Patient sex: M
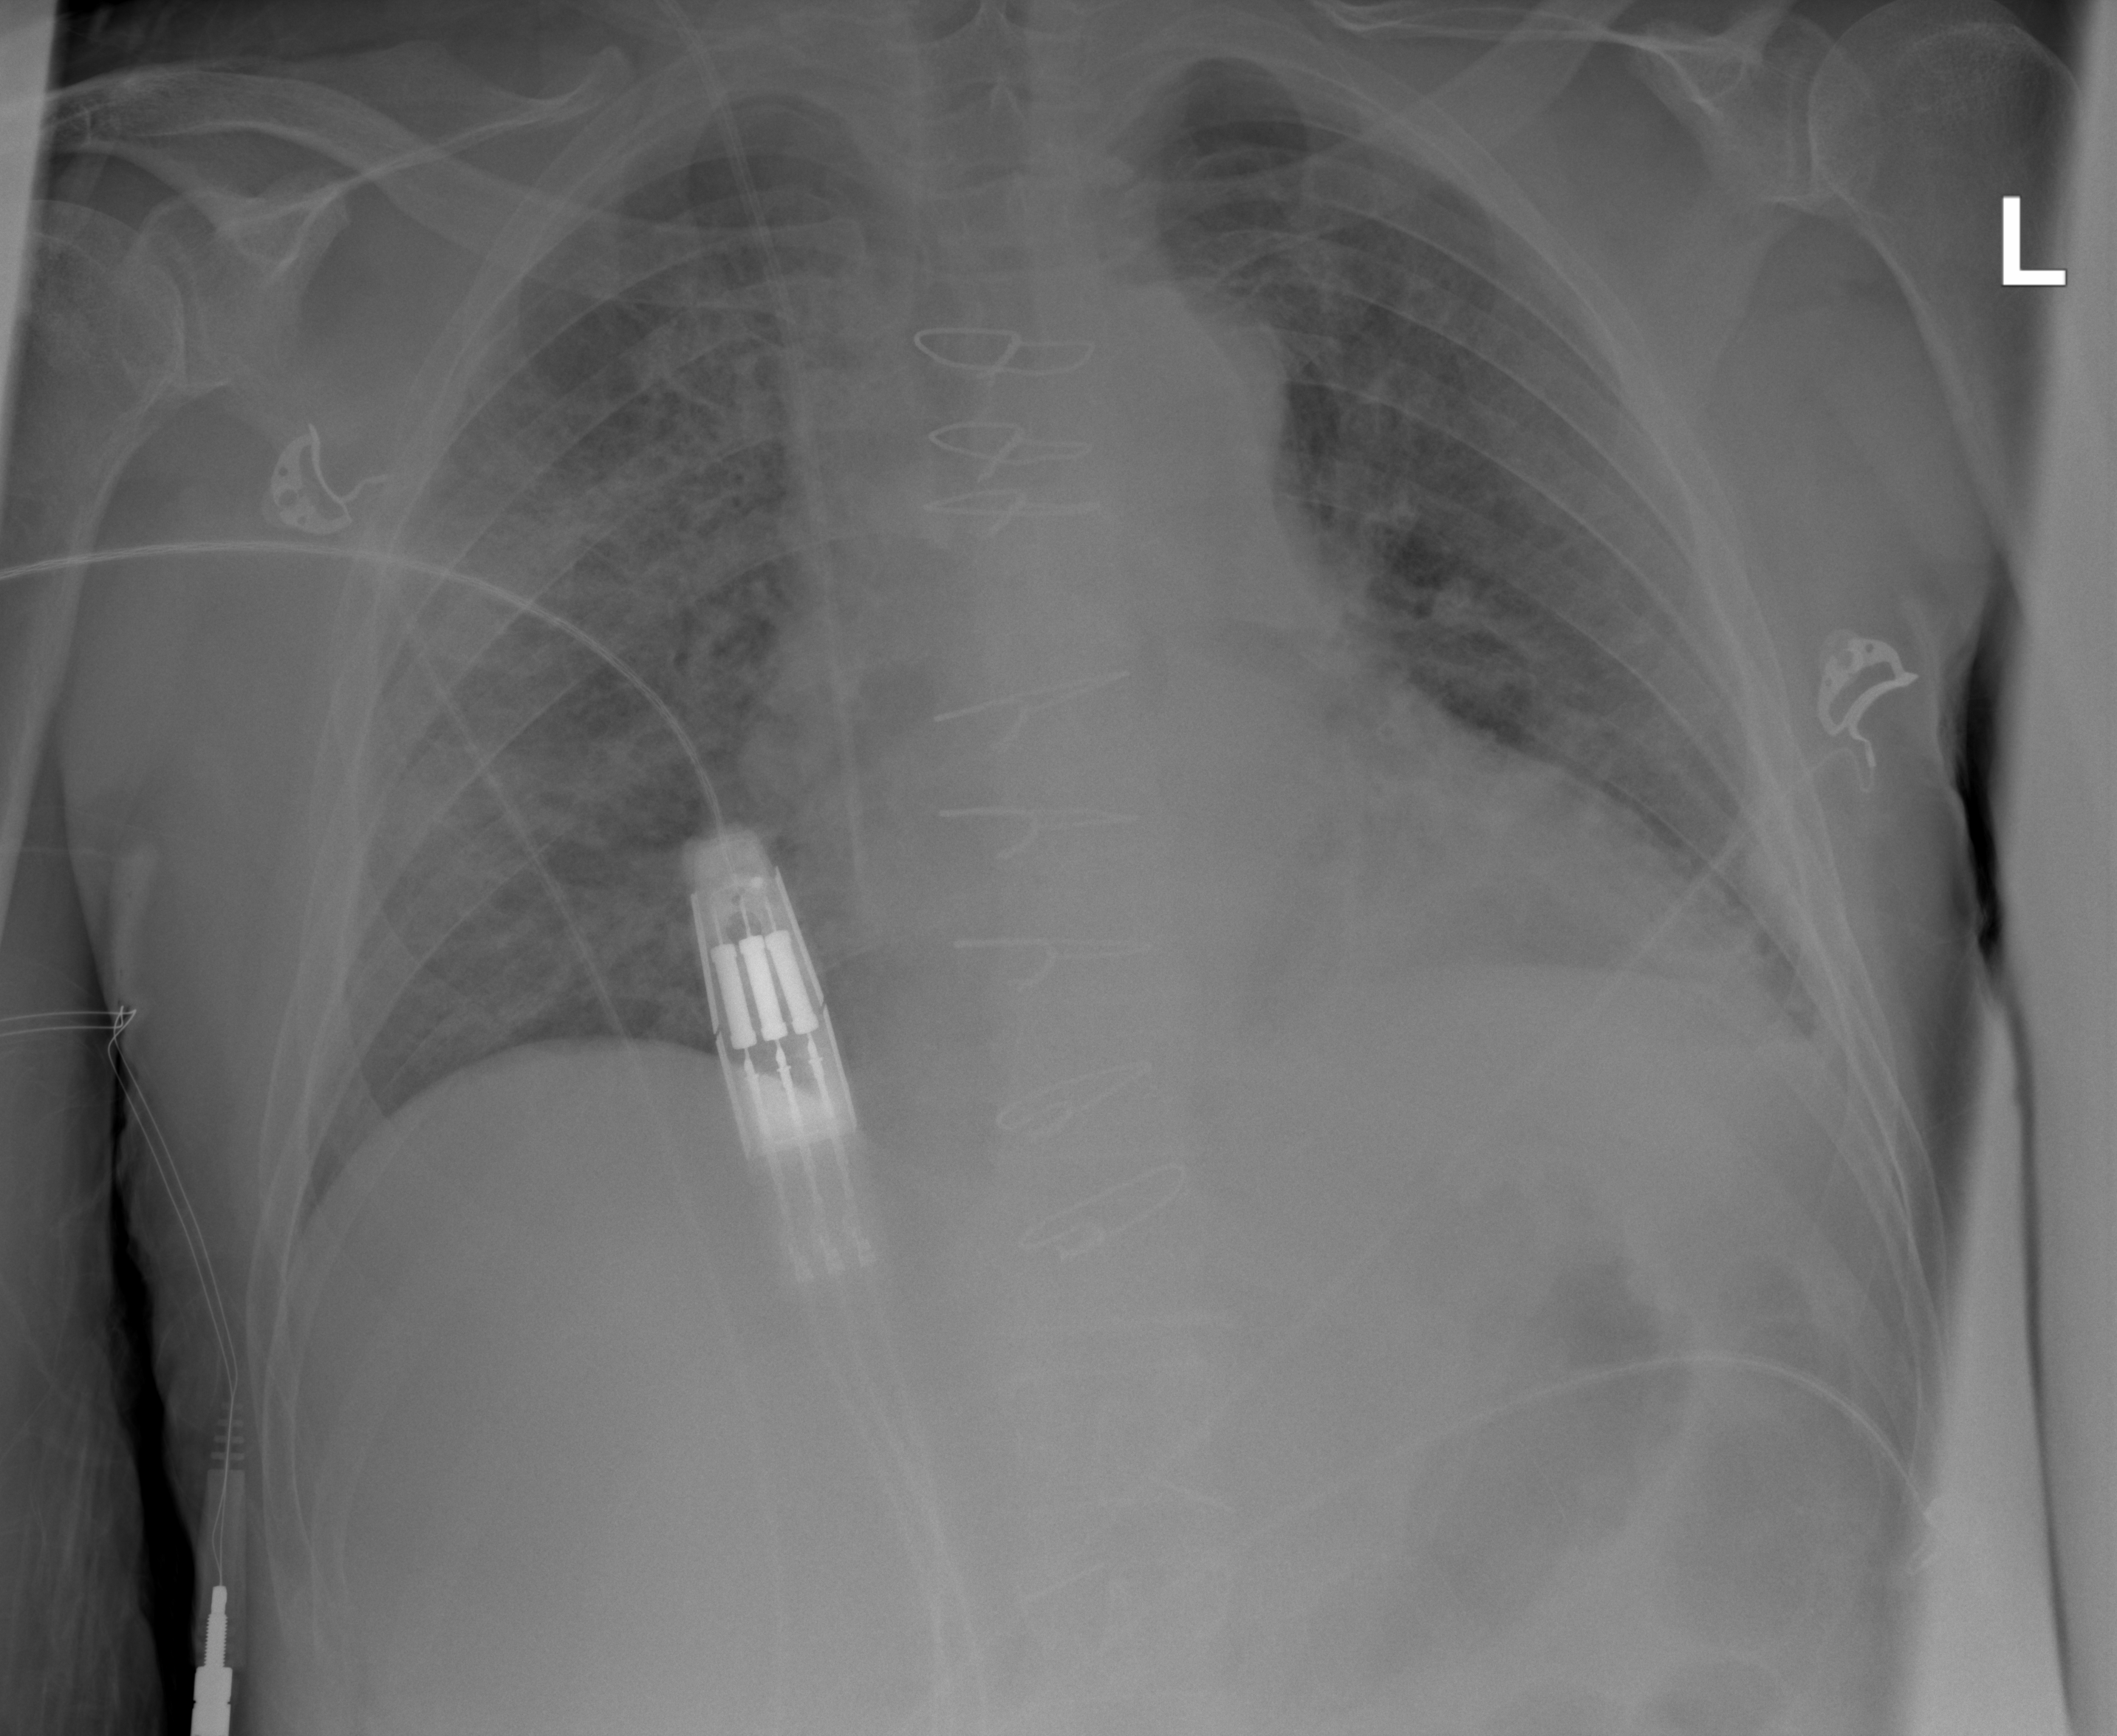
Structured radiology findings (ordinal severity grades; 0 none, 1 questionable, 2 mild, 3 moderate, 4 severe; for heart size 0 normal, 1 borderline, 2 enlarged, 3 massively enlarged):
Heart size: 2
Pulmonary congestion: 2
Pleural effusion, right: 0
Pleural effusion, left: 2
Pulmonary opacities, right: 2
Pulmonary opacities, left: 2
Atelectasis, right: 2
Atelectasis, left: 2